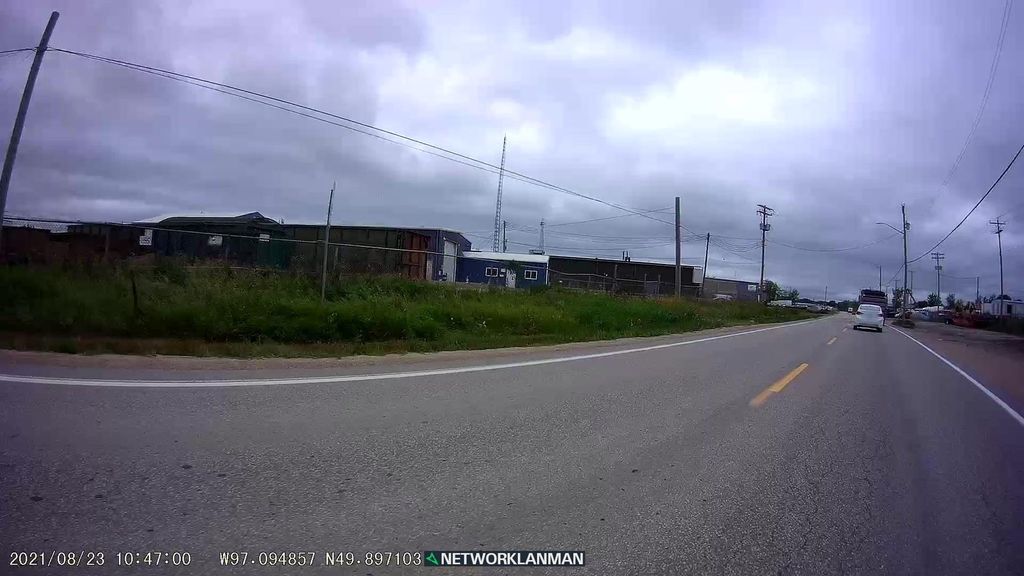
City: winnipeg